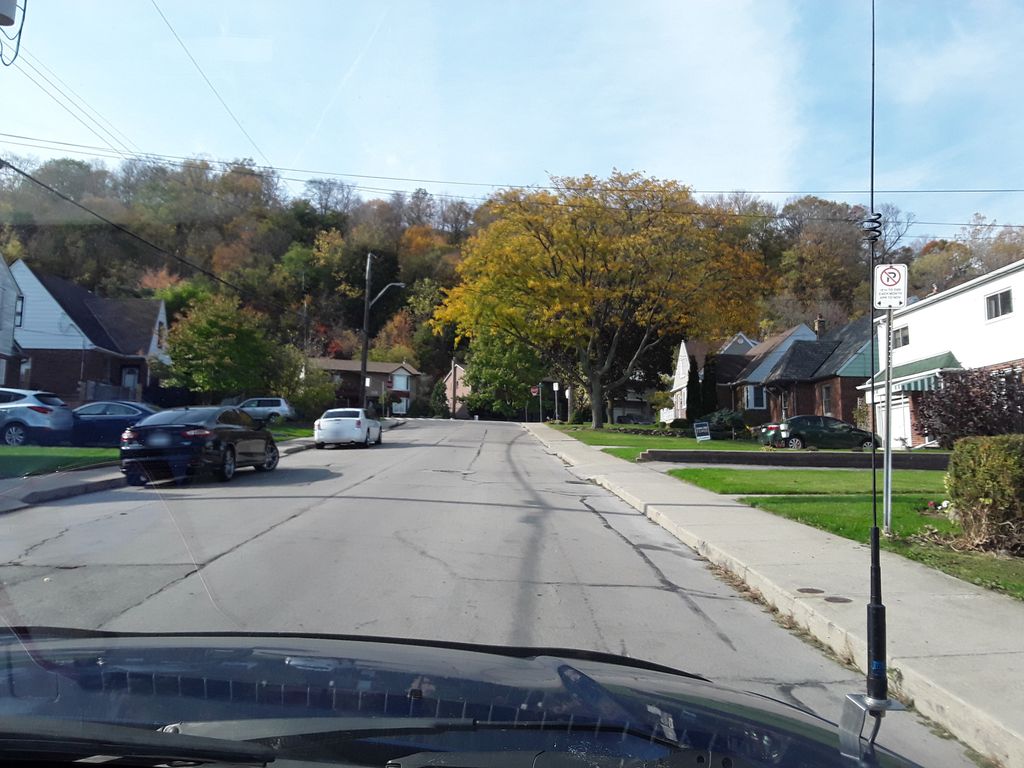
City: hamilton